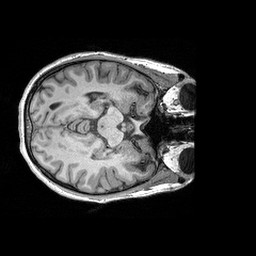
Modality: T1w
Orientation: axial
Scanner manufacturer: siemens
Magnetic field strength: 3 T
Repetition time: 2.3 s
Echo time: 0.00298 s